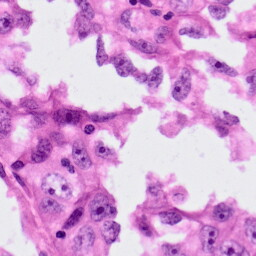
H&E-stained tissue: Lung